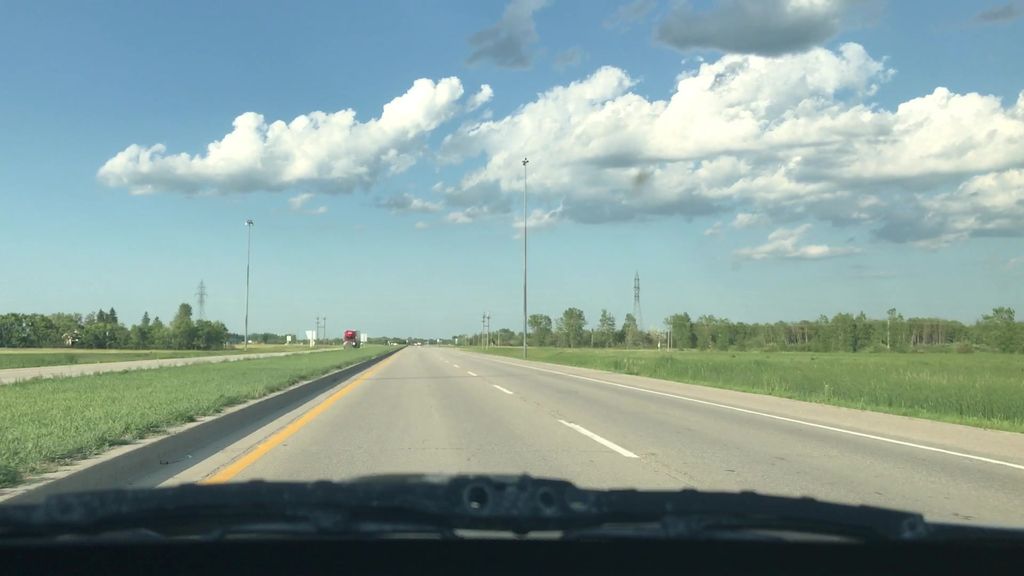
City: winnipeg